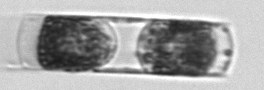
Label: Hemiaulus